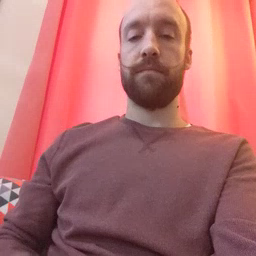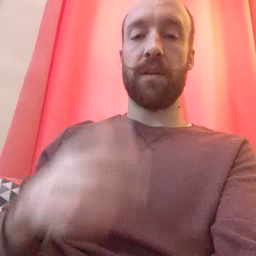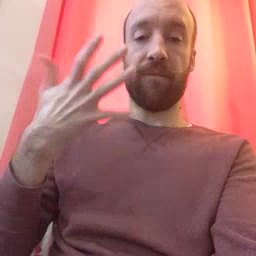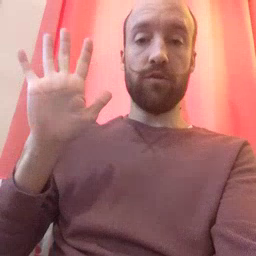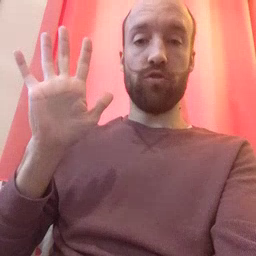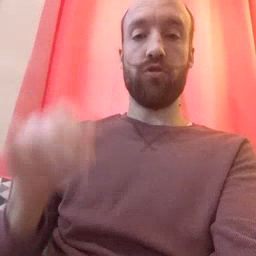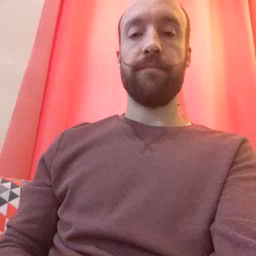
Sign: finish